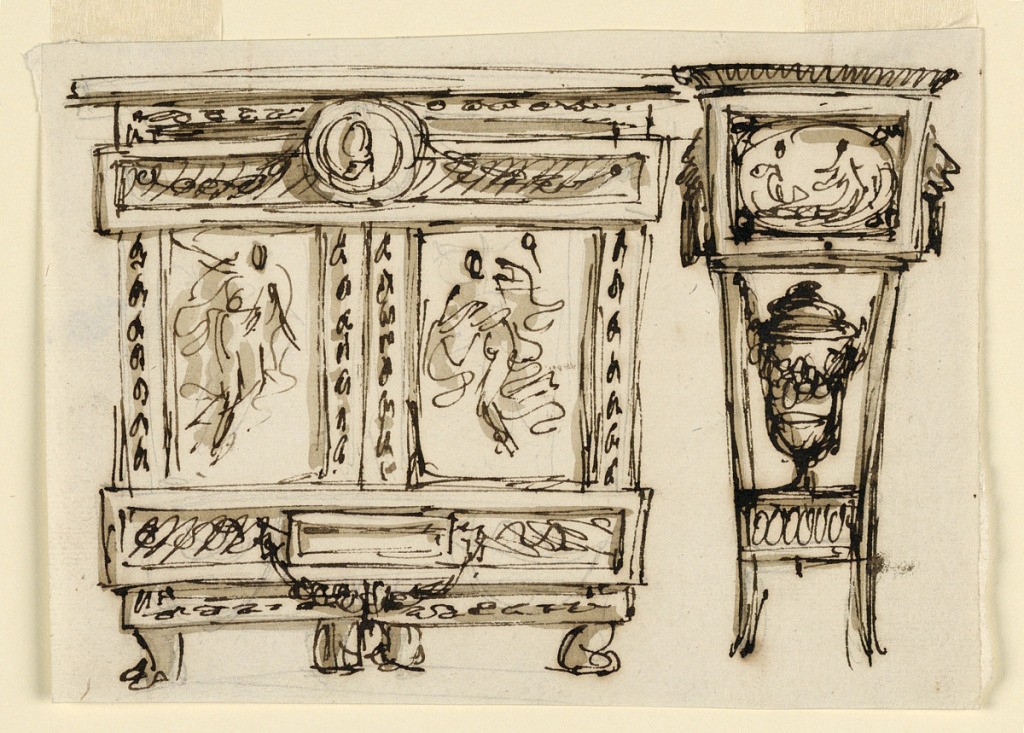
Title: Cabinet and pedestal
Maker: Giuseppe Barberi, Italian, 1746–1809
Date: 1780–1790
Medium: Pen and brown ink, graphite on off-white laid paper, lined
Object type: Drawing
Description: At left, the cabinet supported by four claw feet. A dancer seems to be in the bottom section. Folding doors, each wing showing a flying woman. Another dancer in the top section. At right: a stand with an urn between the legs and what may be a receptacle make the entablature.